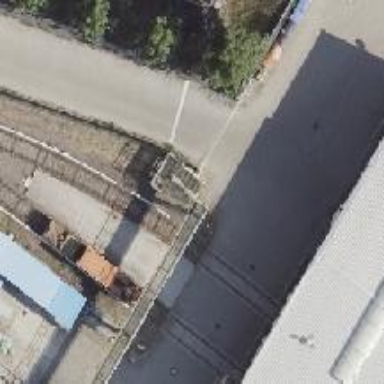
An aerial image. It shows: Yard for service or maintenance purposes.